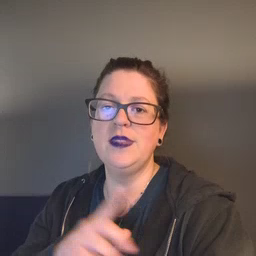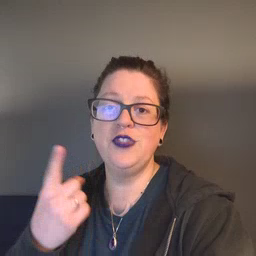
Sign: first